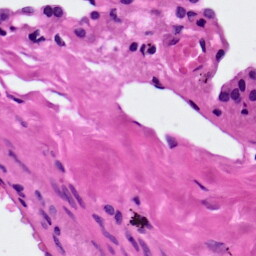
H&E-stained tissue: Lung